Question: The following code compiles and does what I require. It iterates through an int-based multidimensional array (called nums), and searches for all occurances of the value '1'. This program's output is shown below. There are three things to note:
- - -
'''
int[][] nums = {{1,1,2},{3,4},{5},{6,7,8},{9,1,1}};
for (int i=0, elsSearched=0, foundCount=0; i < nums.length; i++, elsSearched=0) {
for (int j=0; j < nums[i].length; j++, elsSearched++) {
if (nums[i][j] == 1) {
foundCount++;
}
}
System.out.println("Searched " + elsSearched +
" elements, and found 'number one' a total of " + foundCount + " times..");
}
'''
Program output:

Could this code be written more effeciently/elegantly?
My other query is about Java's "for each" loop. I tried rewritting the code above using the "for each" loop with the comma operator, but the code wouldn't compile. I quickly came to the obvious conclusion, but would the "for each" loop be better if the comma operator could be used with it, or would that just introduce "distracting clutter"?
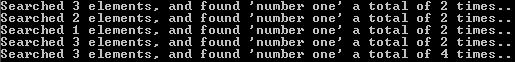
Answer: 'foundCount'
Don't you agree that this code is easier to read and more concise? (Note: efficiency is the same as your code)
'''
int[][] nums = {{1,1,2},{3,4},{5},{6,7,8},{9,1,1}};
int foundCount = 0;
for(int[] inner : nums){
for(int i : inner){
if (i == 1){
foundCount++;
}
}
System.out.println("Searched " + inner.length +
" elements, and found 'number one' a total of " + foundCount + " times..");
}
'''
Output:
'''
Searched 3 elements, and found 'number one' a total of 2 times..
Searched 2 elements, and found 'number one' a total of 2 times..
Searched 1 elements, and found 'number one' a total of 2 times..
Searched 3 elements, and found 'number one' a total of 2 times..
Searched 3 elements, and found 'number one' a total of 4 times..
'''